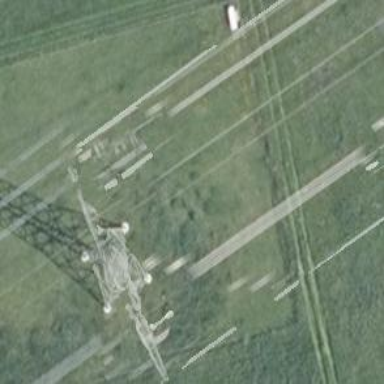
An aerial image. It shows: Historic power tower.